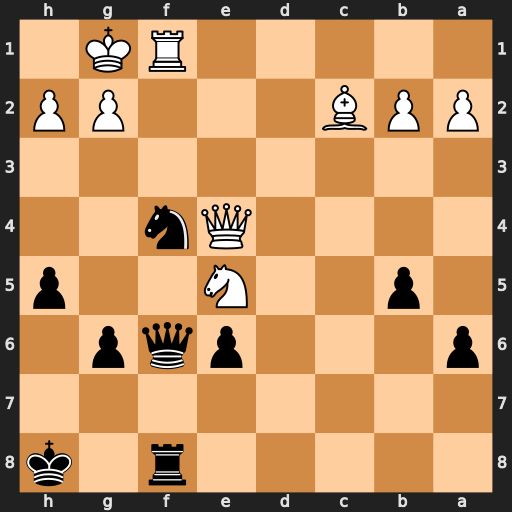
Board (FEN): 5r1k/8/p3pqp1/1p2N2p/4Qn2/8/PPB3PP/5RK1
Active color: b
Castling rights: -
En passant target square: -
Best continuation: Nh3+ Kh1 Qxf1#